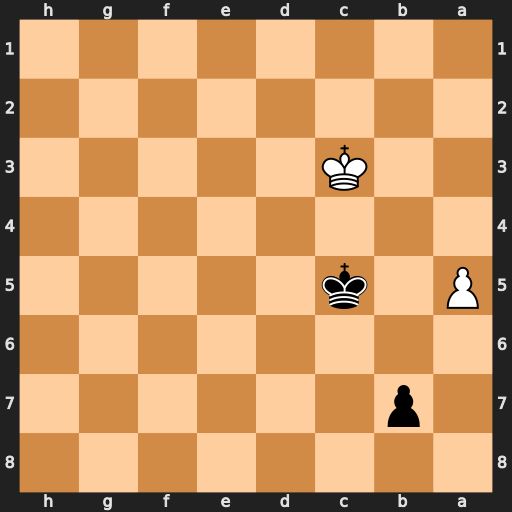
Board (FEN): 8/1p6/8/P1k5/8/2K5/8/8
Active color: b
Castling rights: -
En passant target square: -
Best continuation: Kb5 a6 Kxa6